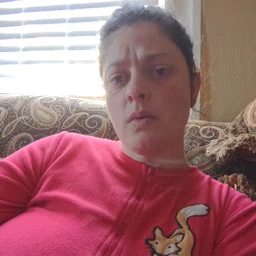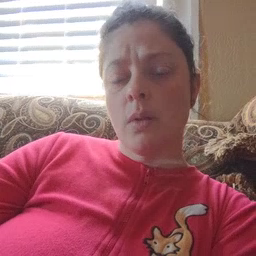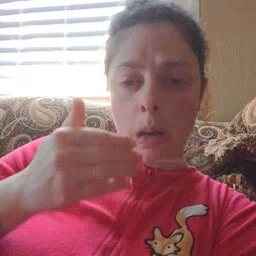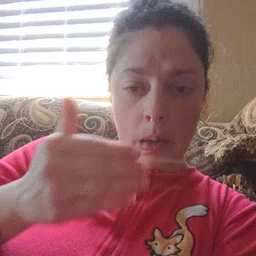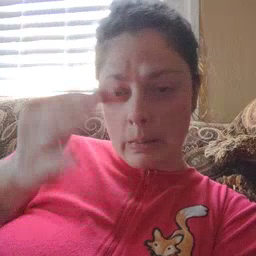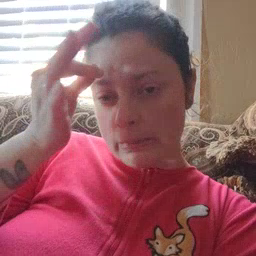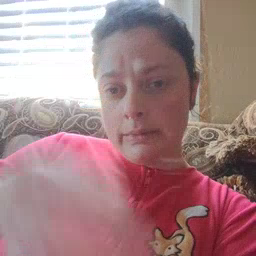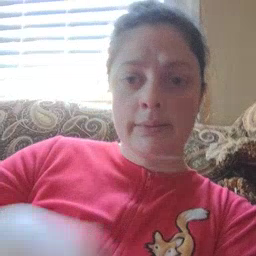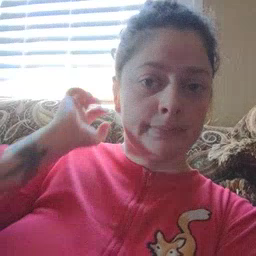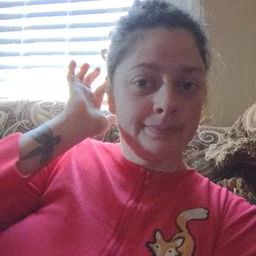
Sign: close